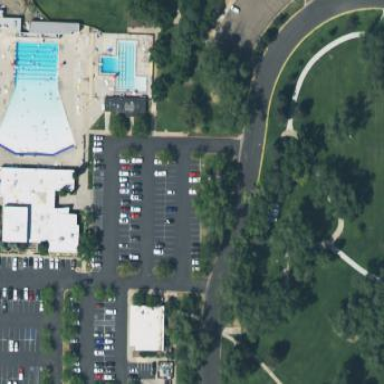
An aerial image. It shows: Sports center specializing in swimming activities located on leisure land.